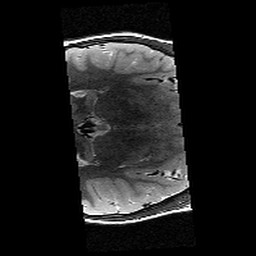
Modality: T2w
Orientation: axial
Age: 9
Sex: female
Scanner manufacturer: siemens
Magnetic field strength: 3 T
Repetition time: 9.23 s
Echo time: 0.067 s